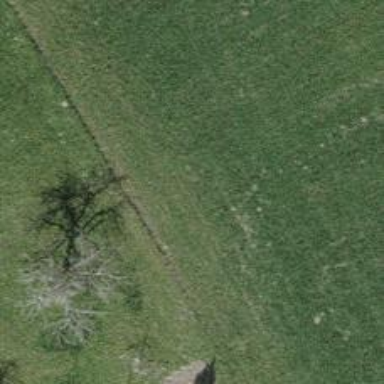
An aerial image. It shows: Isolated dwelling in remote location.